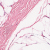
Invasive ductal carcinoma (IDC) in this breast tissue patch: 0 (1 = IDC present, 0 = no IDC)